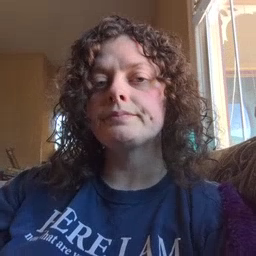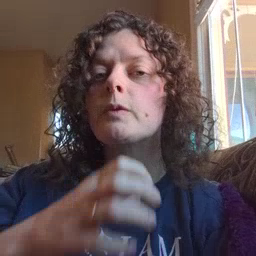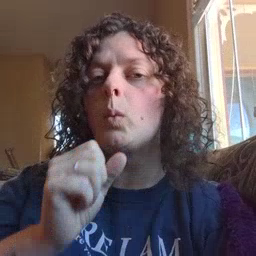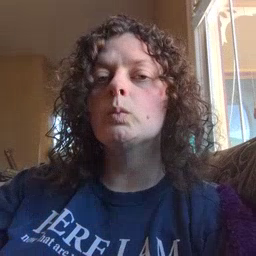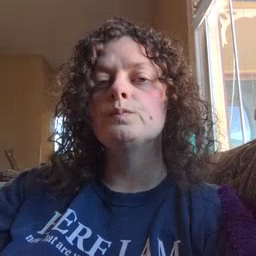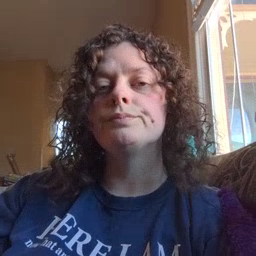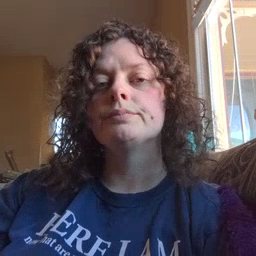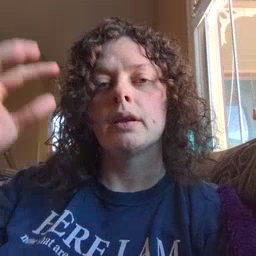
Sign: old